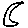
Label: moon